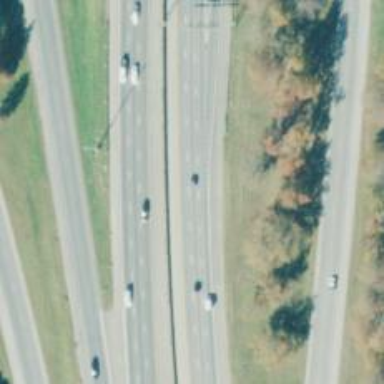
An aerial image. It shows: Motorway junction.